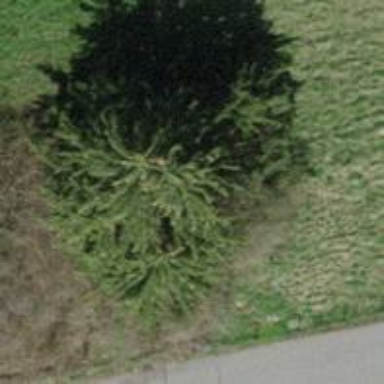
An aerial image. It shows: Single tag "natural: tree."